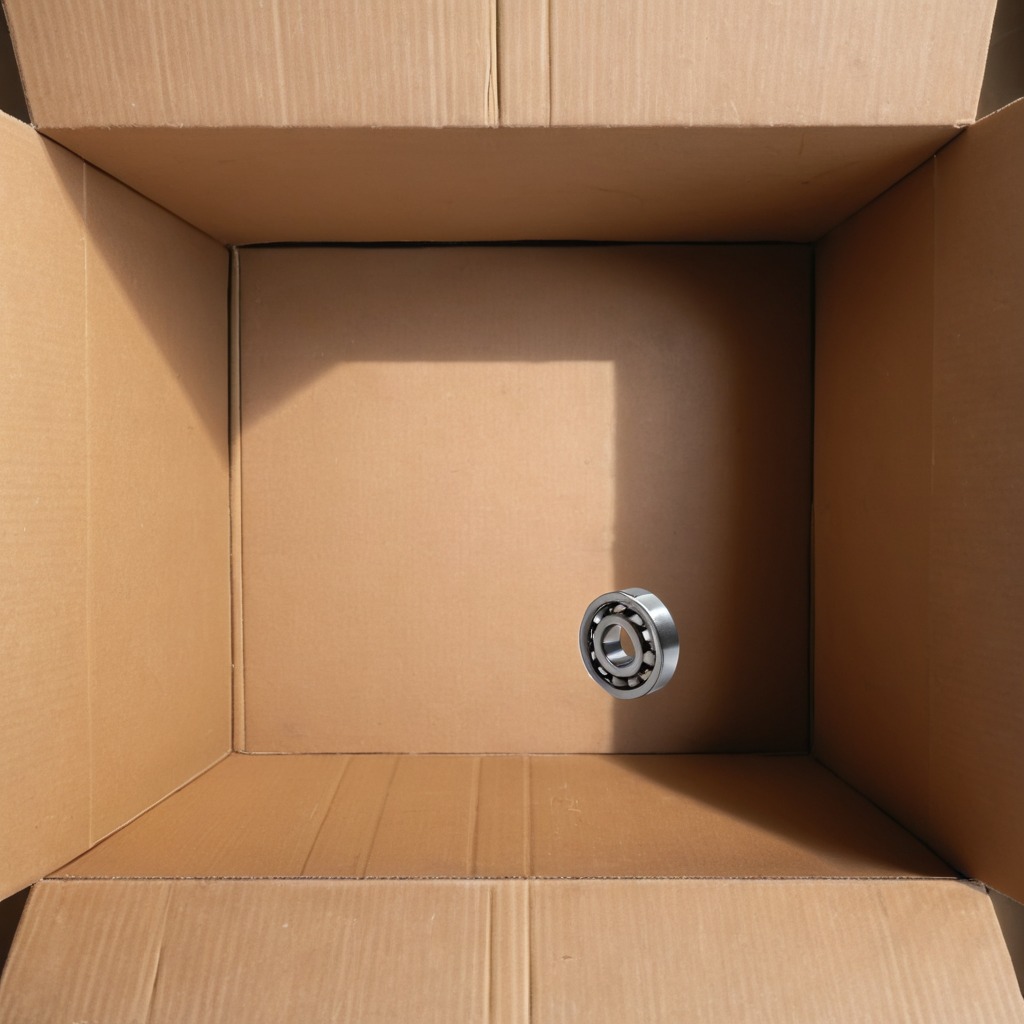
A metal ball bearing is lying on the cardboard box surface.